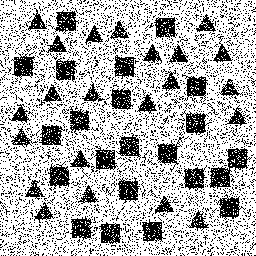
Squares: 22
Triangles: 22
Stars: 0
Total shapes: 44